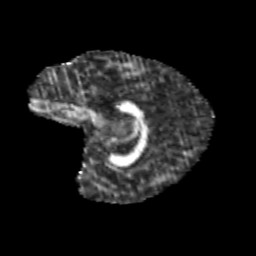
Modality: FA
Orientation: sagittal
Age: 9
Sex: female
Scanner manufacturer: siemens
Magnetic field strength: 3 T
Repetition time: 3.8 s
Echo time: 0.07 s